Field crop: maize
Growth stage: 2
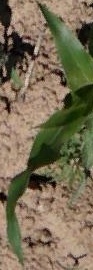
Species: maize